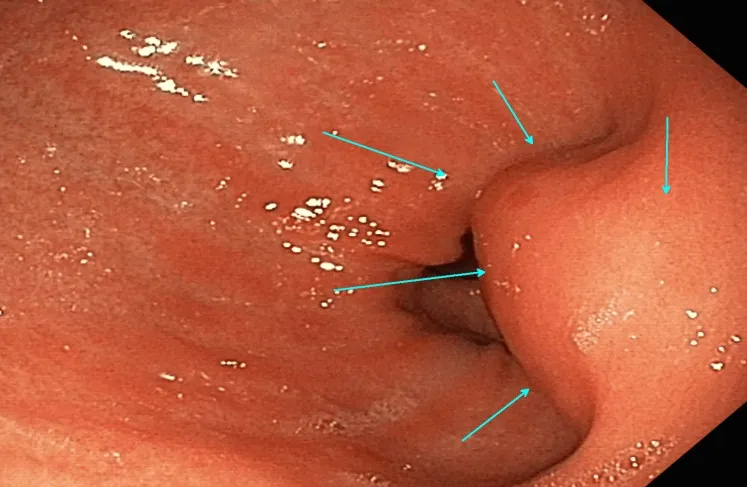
Nonulcerative gastric antral mass (light blue arrows) causing partial obstruction of the gastric outlet.
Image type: endoscopy (gi_endoscopy)